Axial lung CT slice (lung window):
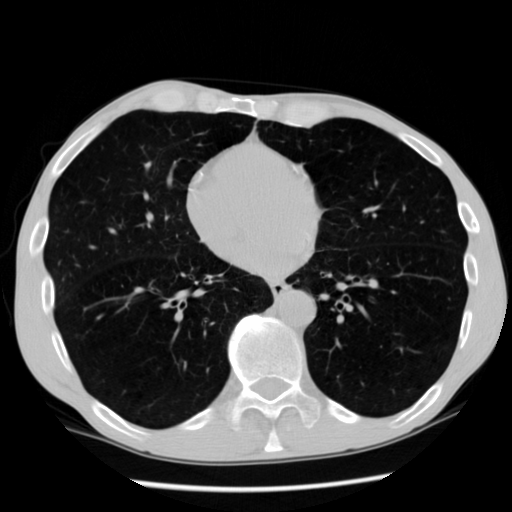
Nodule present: no